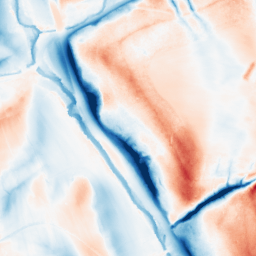
Category: classical
Decomposition family: gaussian_anisotropic
Decomposition parameters: sigma_x: 20
sigma_y: 2
Upsampling method: quartic
Upsampling parameters: scale: 2
Upsampling scale: 2